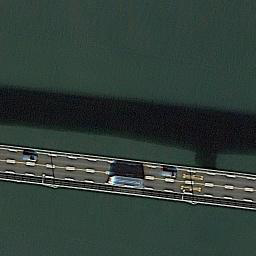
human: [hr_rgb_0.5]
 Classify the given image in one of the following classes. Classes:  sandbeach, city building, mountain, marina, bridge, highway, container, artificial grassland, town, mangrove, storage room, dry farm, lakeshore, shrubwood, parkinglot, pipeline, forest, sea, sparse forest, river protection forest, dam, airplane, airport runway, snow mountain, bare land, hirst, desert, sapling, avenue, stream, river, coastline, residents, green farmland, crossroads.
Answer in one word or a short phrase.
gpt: bridge